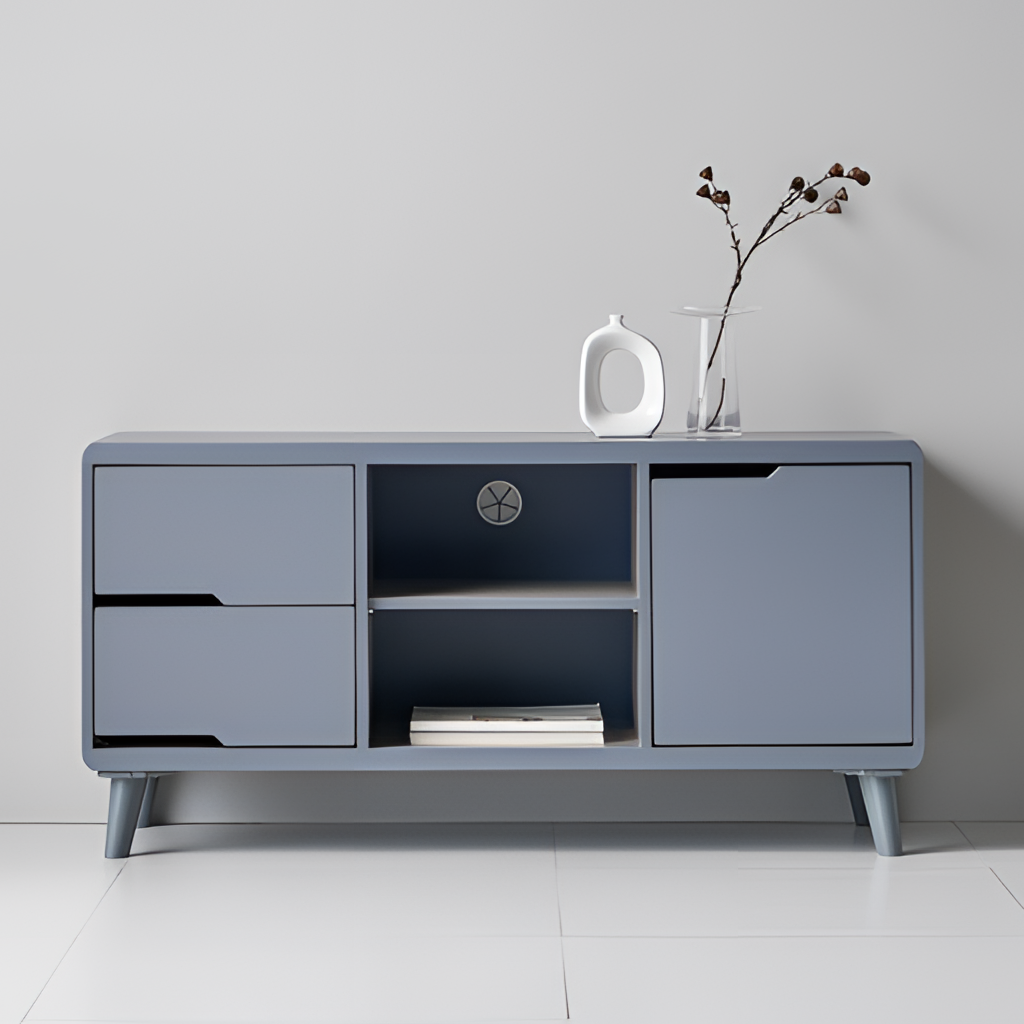
living room, blue wood sideboard, paint wallpaper, with solid pattern, tile flooring, with large square pattern, minimalist